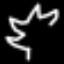
Label: leaf